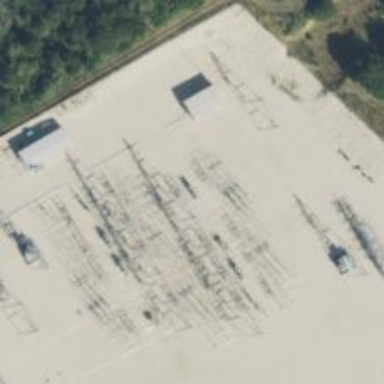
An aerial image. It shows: Switch for power supply.